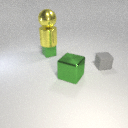
small gray rubber cube behind large green metal cube